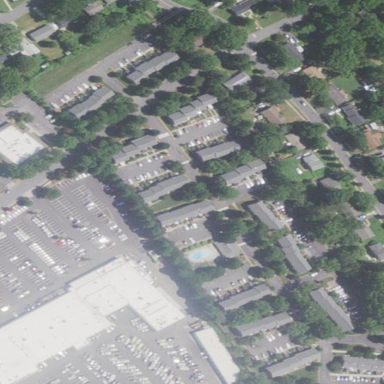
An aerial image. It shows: Residential area with apartments.